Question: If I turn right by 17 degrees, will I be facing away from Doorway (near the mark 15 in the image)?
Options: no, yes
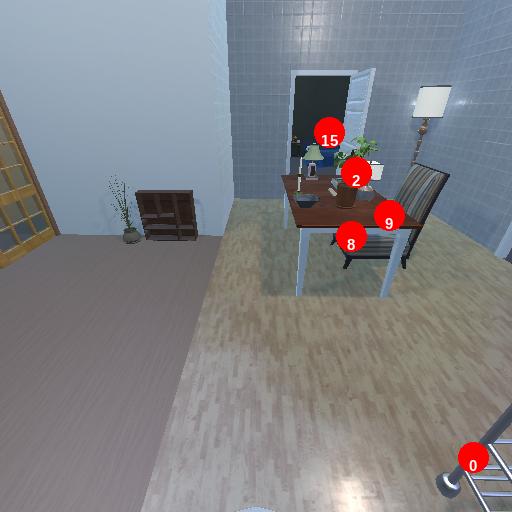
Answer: no